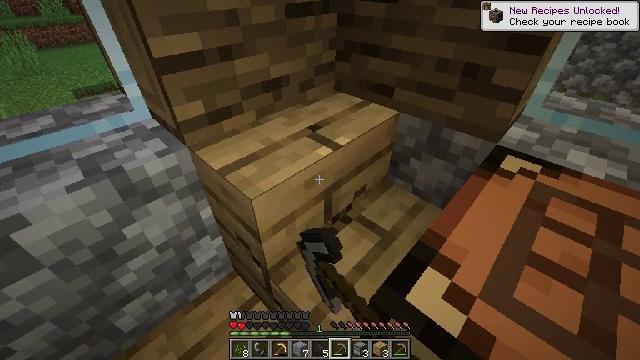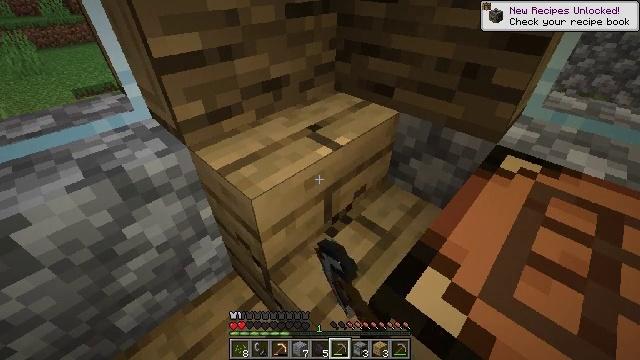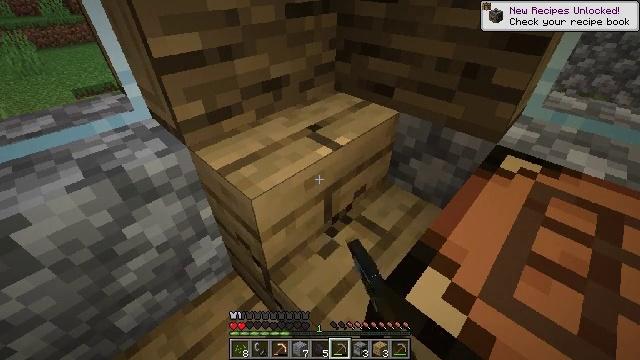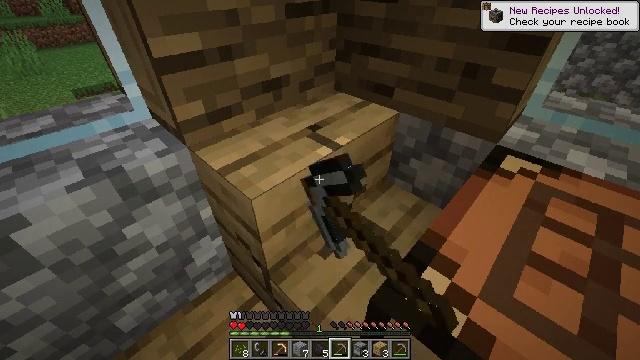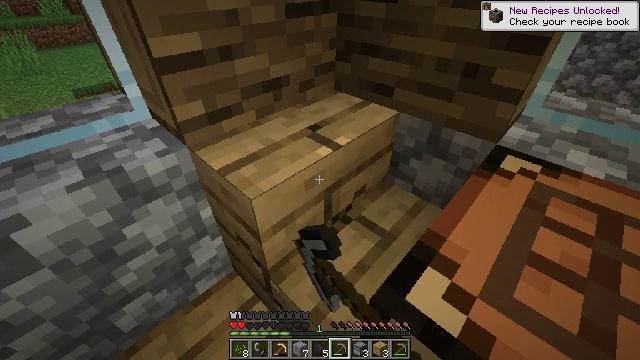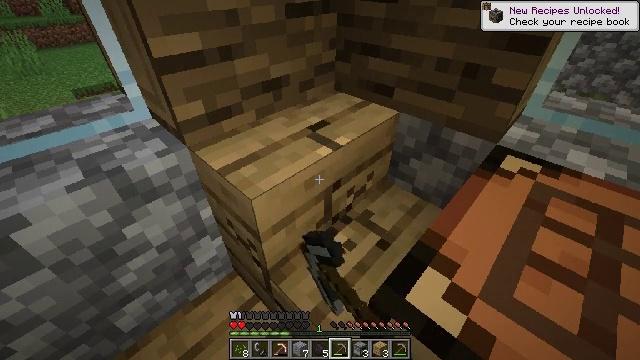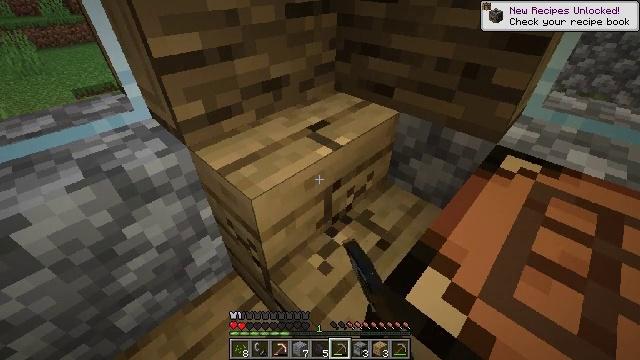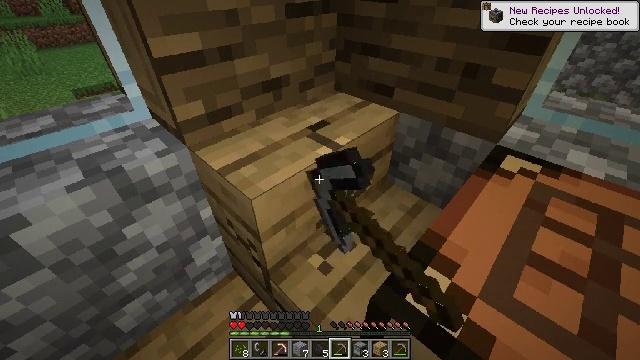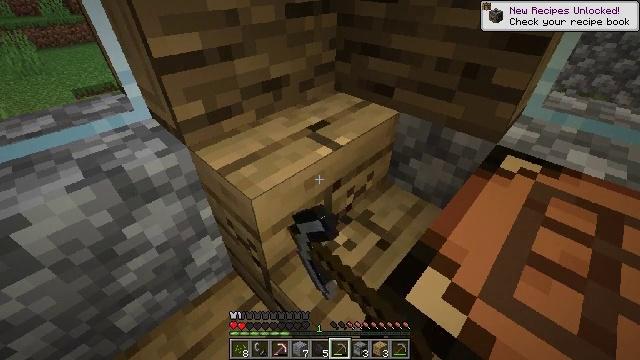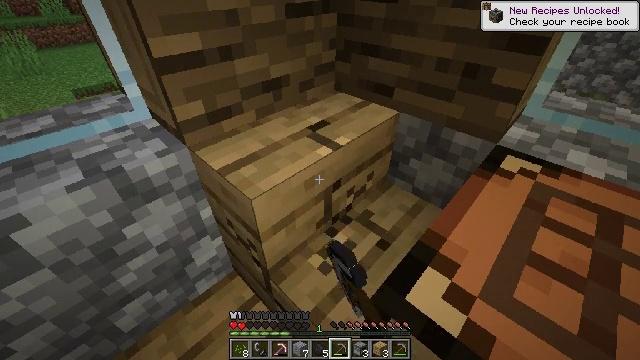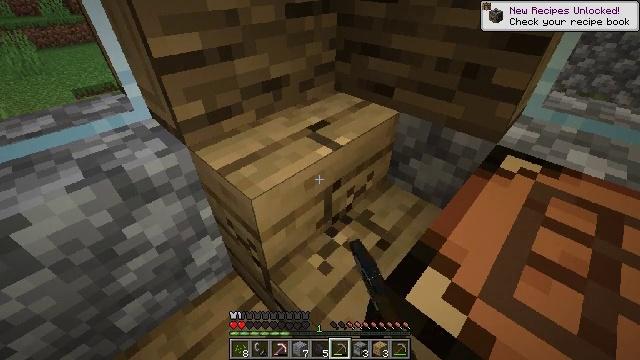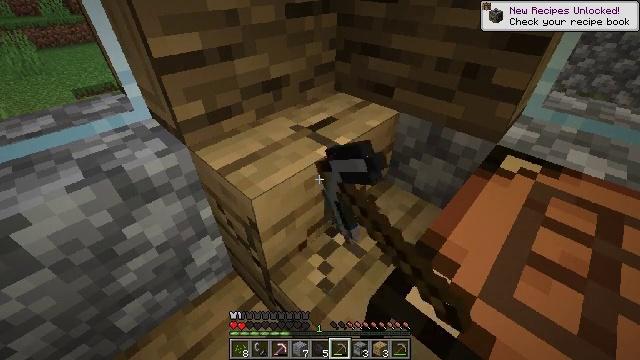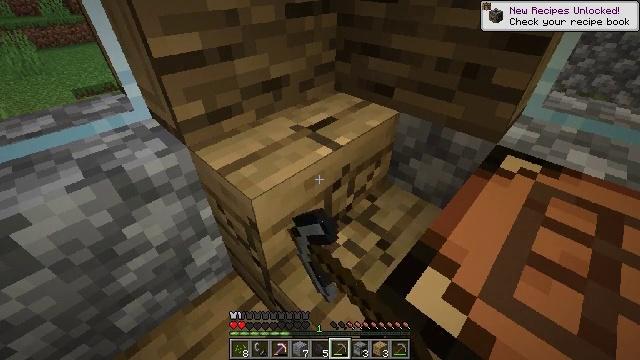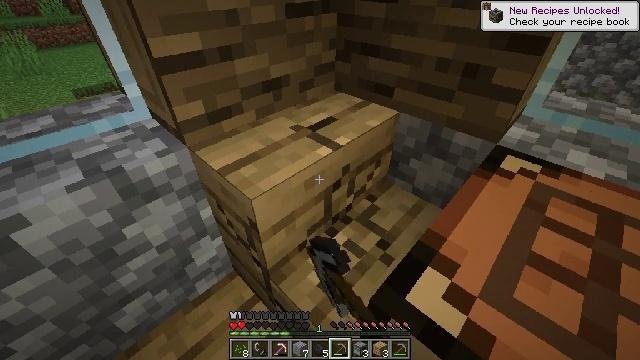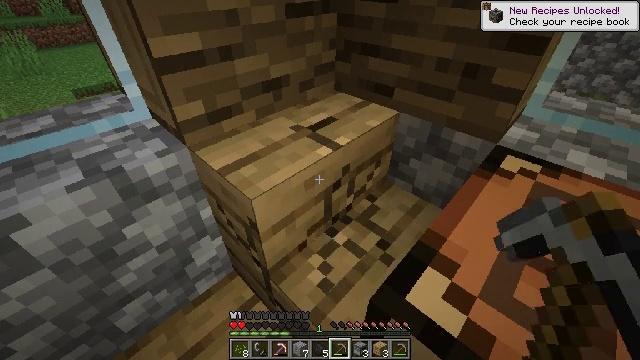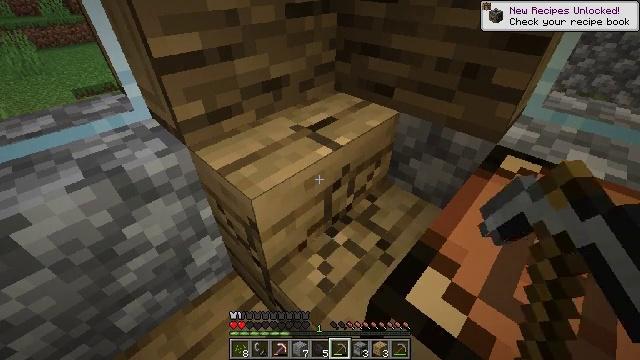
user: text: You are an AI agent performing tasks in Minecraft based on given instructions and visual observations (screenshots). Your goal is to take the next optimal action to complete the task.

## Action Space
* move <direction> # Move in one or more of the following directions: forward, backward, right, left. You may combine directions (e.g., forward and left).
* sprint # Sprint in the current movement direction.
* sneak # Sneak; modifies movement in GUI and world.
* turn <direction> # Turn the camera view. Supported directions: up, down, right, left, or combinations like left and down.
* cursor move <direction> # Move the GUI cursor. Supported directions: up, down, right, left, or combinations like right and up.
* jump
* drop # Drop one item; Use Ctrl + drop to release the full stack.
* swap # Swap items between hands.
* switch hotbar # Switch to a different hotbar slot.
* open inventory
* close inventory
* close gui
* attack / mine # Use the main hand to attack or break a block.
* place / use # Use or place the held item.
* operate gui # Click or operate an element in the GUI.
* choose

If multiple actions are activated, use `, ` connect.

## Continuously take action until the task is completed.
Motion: motion action
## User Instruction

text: Gather some oak stairs for reuse.
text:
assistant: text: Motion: attack / mine
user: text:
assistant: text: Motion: attack / mine
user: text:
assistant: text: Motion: attack / mine
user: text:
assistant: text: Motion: attack / mine
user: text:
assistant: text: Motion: attack / mine
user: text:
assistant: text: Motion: attack / mine
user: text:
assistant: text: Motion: attack / mine
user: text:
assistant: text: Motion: attack / mine
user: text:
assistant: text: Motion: attack / mine
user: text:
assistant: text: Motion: attack / mine
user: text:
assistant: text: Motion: attack / mine
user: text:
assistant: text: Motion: attack / mine
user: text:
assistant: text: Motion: attack / mine
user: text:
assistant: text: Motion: attack / mine
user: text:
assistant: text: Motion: attack / mine
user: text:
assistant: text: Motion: attack / mine
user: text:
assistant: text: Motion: attack / mine
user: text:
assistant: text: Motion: attack / mine
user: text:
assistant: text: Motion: attack / mine
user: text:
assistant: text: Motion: attack / mine
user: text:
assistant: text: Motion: attack / mine
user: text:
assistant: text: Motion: attack / mine
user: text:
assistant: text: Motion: attack / mine
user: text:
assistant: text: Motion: attack / mine
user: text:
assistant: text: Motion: attack / mine
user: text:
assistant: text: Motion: attack / mine
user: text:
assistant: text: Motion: attack / mine
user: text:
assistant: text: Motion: attack / mine
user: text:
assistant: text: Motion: attack / mine
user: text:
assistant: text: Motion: attack / mine